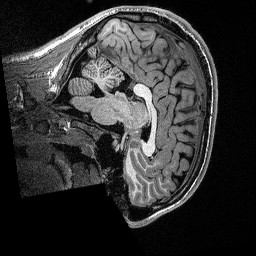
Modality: T1w
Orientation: sagittal
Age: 23
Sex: male
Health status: healthy
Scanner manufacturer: siemens
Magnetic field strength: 1.5 T
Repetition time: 2.73 s
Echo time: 0.00357 s